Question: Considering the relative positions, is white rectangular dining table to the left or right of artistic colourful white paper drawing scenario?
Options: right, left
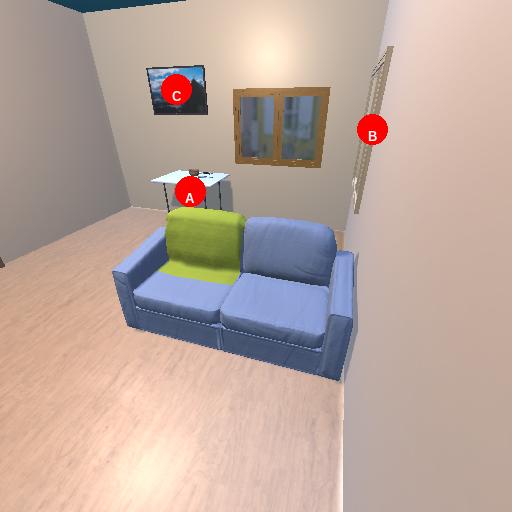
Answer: right